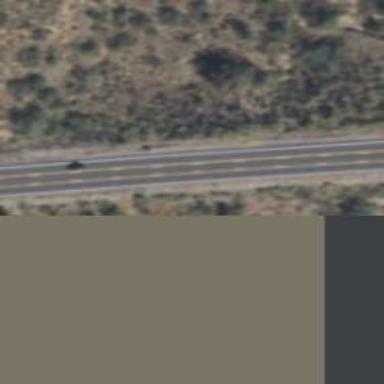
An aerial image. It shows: Asphalt trunk highway.